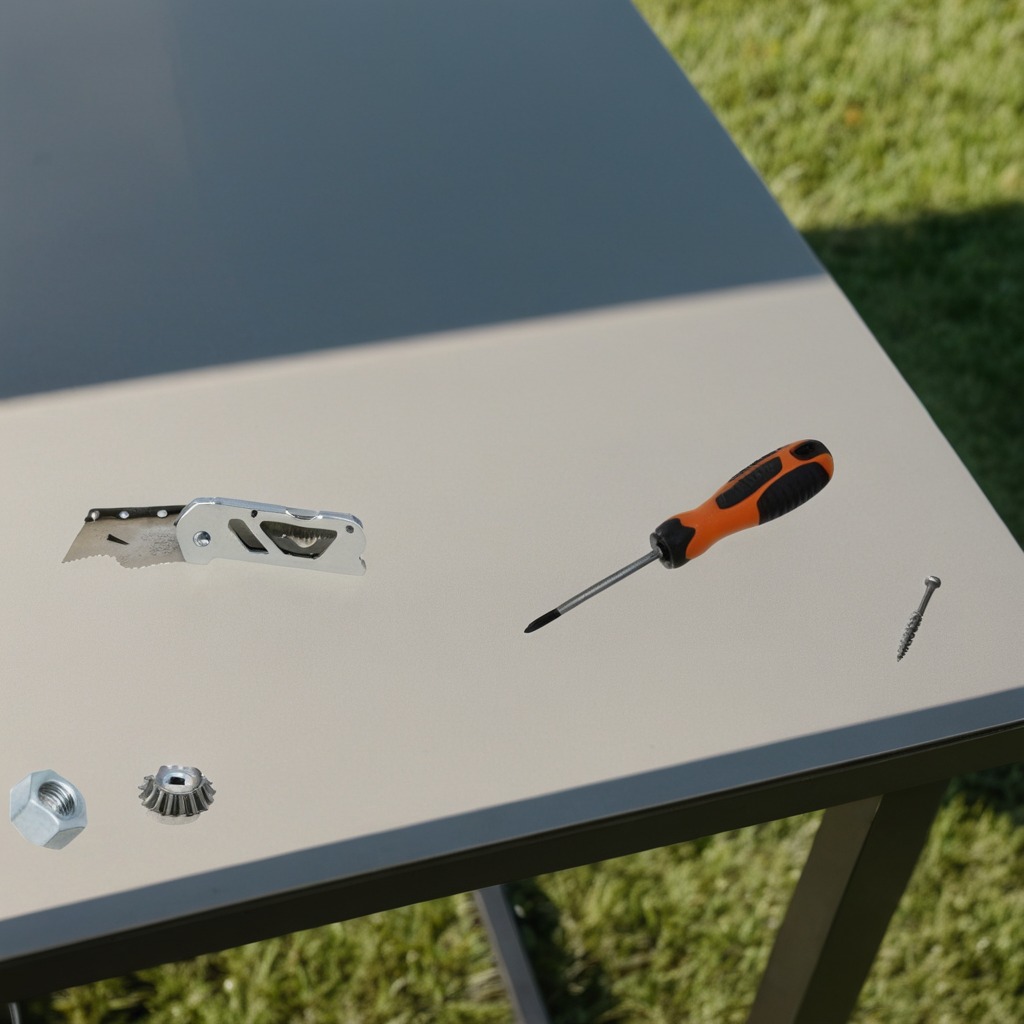
A steel gear with teeth, a utility knife, a metal machine screw, a screwdriver, and a metal nut are lying on the clean utility table in a temporary outdoor tool station afternoon light present textured surface